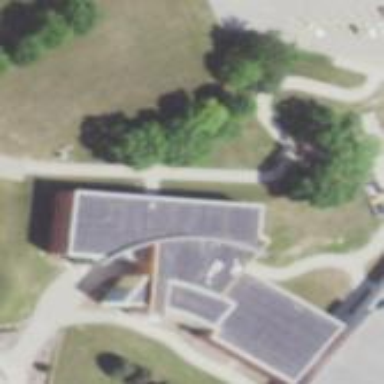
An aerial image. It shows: College building.